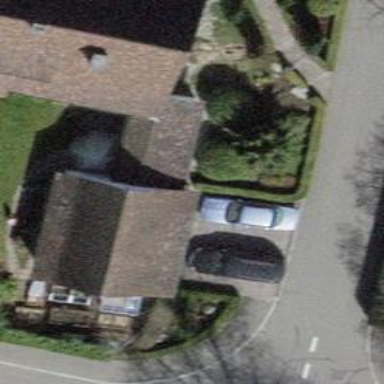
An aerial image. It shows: Building with tiled roof.